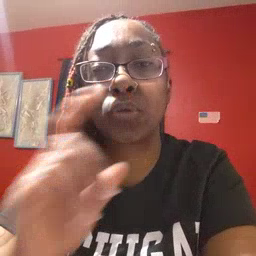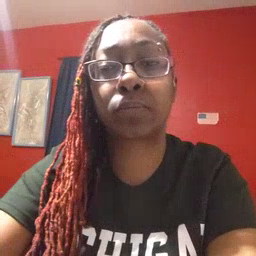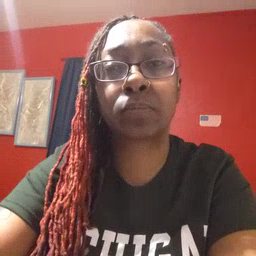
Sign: shhh